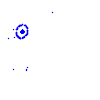
Particle: proton